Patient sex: F
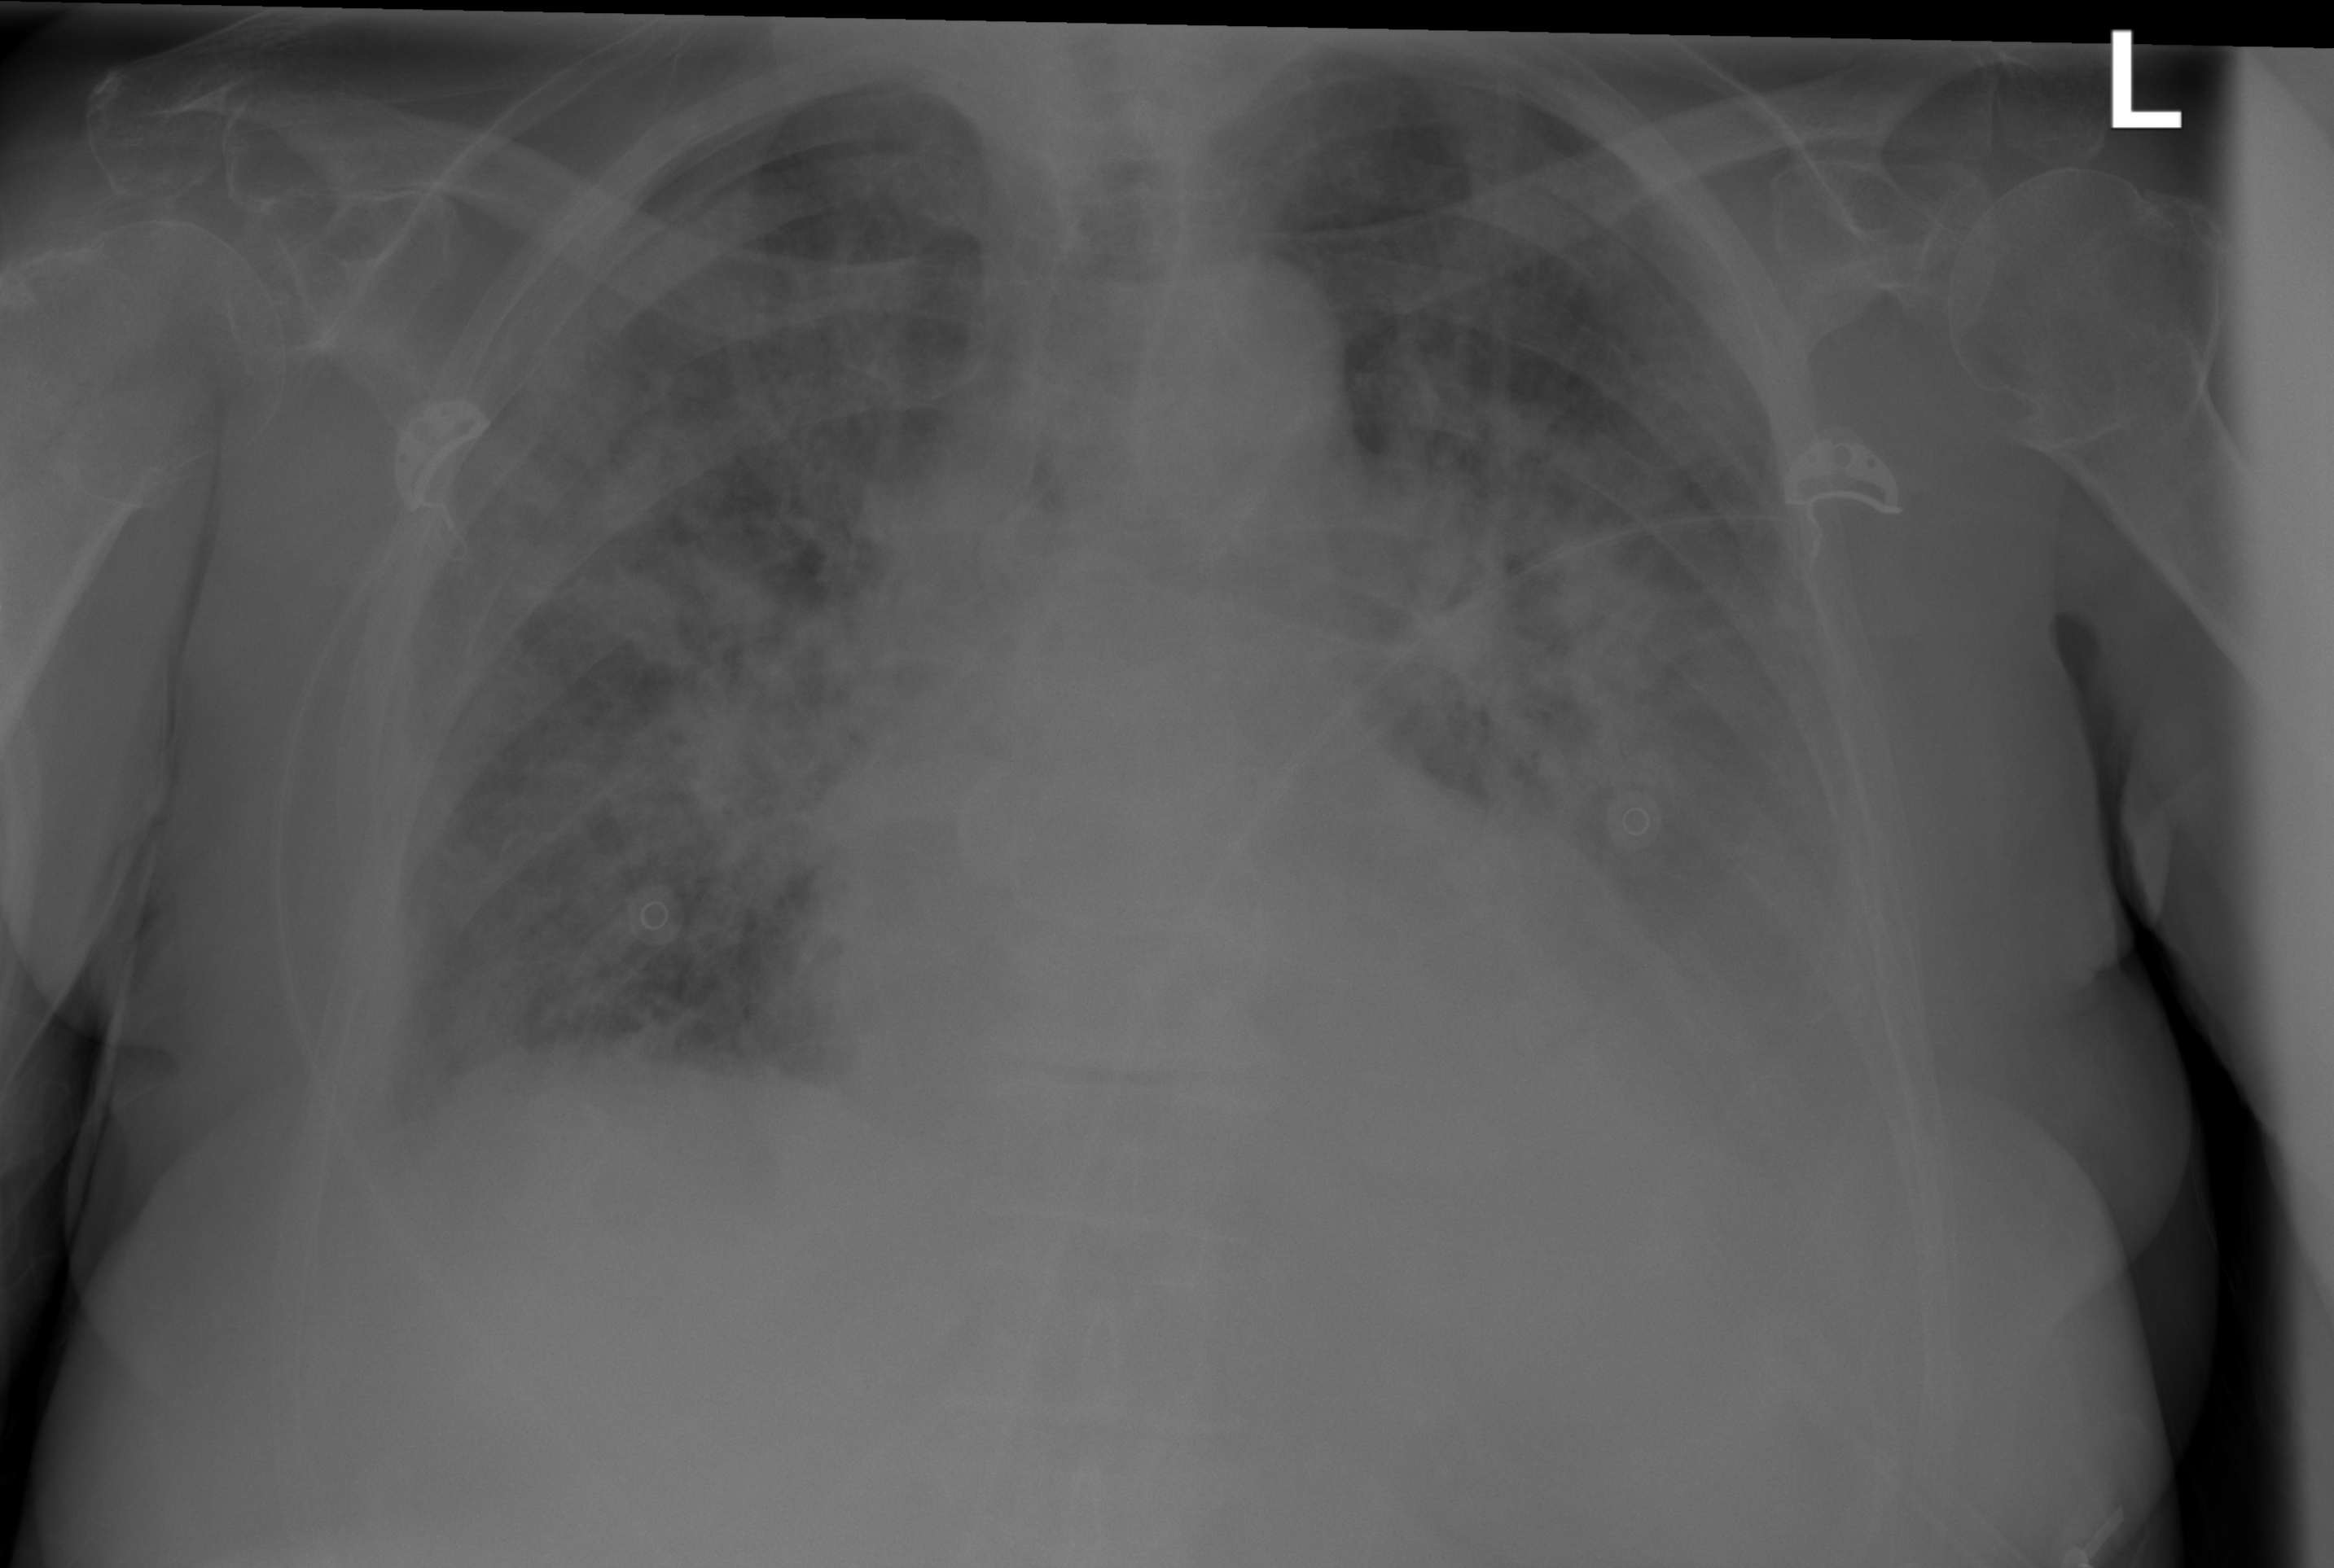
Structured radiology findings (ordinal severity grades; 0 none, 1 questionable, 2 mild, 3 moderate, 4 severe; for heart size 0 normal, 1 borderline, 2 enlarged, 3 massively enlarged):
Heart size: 0
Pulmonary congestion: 3
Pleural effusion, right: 2
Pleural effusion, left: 3
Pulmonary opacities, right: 3
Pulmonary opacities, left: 3
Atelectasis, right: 3
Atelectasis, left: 3